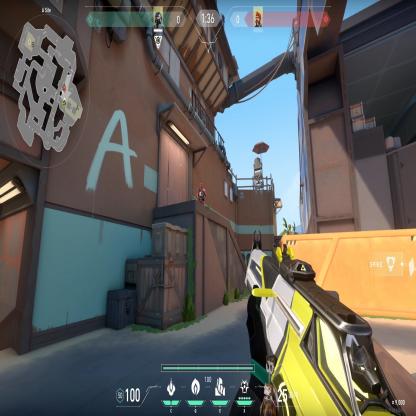
Label: enemy